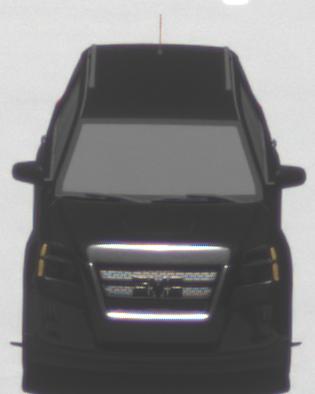
Make: GMC
Model: Terrain
Detailed model: Gen. 1
Model produced from: 2009
Model produced until: 2017
Doors: 5
Color: black
Road condition: dry road
Daytime: midday
Contrast: high contrast